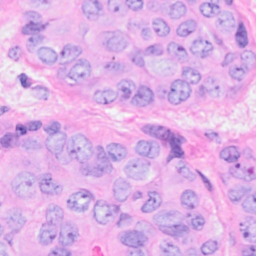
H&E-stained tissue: Breast